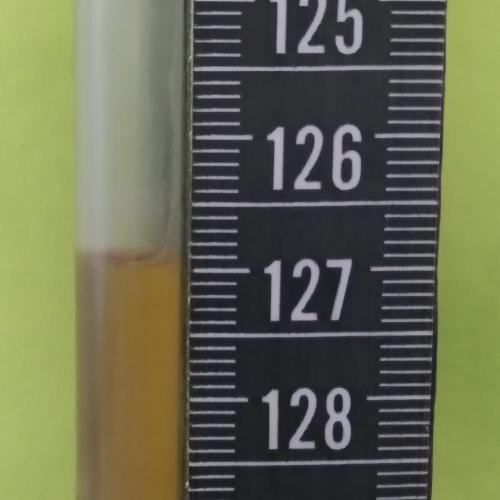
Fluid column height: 126.9 cm